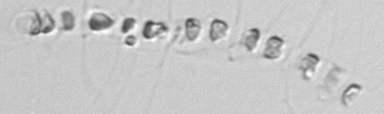
Label: Chaetoceros_socialis